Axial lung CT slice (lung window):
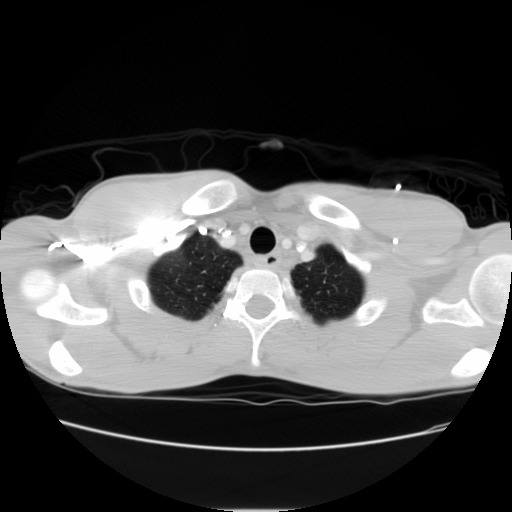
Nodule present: no